Field crop: maize
Growth stage: 1
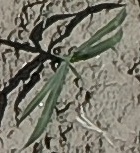
Species: sorghum